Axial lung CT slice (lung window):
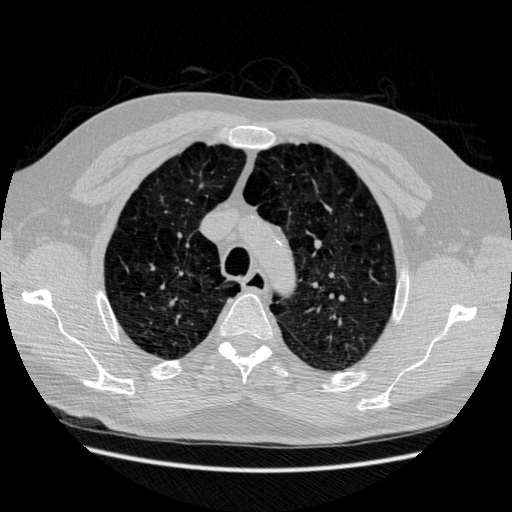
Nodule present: no